Field crop: maize
Growth stage: 1
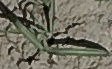
Species: sorghum